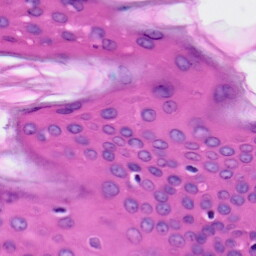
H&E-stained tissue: Skin